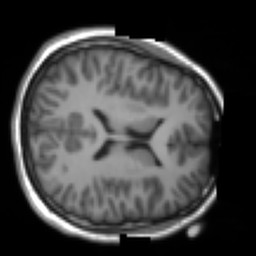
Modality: T1w
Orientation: axial